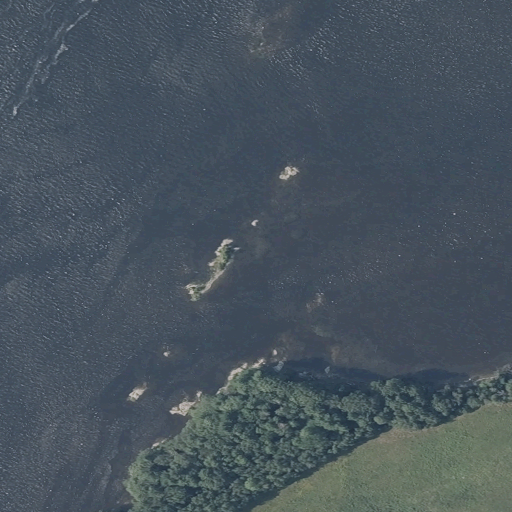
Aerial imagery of bar in Maine named Ames Ledge containing open water, deciduous forest, grassland, pasture, barren land, and herbaceous wetlands